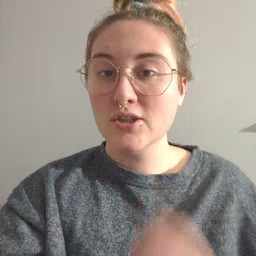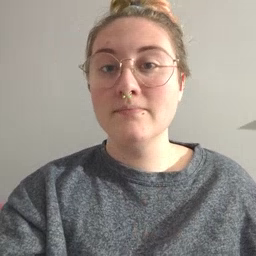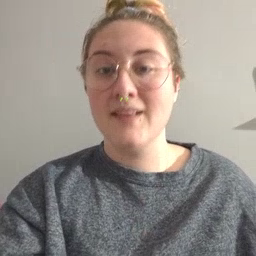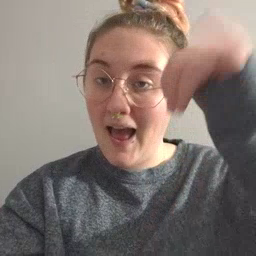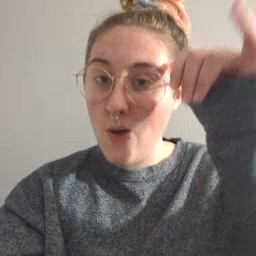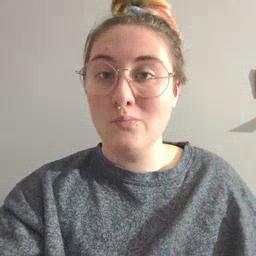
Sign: cow